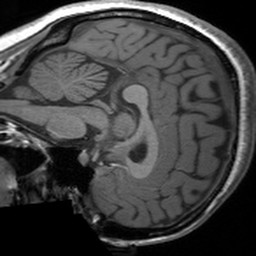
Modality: T1w
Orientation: sagittal
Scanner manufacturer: siemens
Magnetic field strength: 3 T
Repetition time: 1.54 s
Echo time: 0.00234 s